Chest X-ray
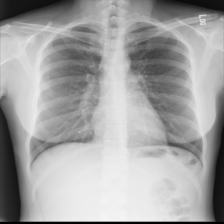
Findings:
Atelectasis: negative
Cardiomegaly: negative
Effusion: negative
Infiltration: negative
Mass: negative
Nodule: negative
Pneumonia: negative
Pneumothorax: negative
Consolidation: negative
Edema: negative
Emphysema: negative
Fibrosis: negative
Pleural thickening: negative
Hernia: negative